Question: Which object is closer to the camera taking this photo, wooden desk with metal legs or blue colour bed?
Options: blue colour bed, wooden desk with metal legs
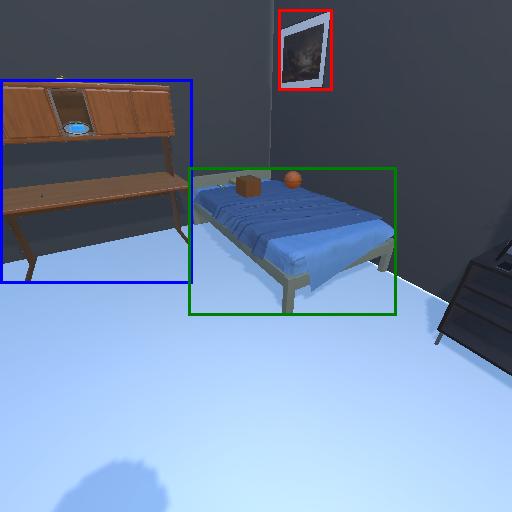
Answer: blue colour bed